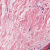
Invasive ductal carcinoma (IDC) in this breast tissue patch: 0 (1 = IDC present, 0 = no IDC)